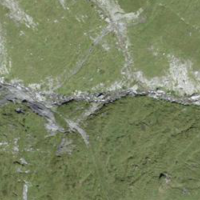
EUNIS habitat code: 26
Species observed at this site:
Hedysarum hedysaroides